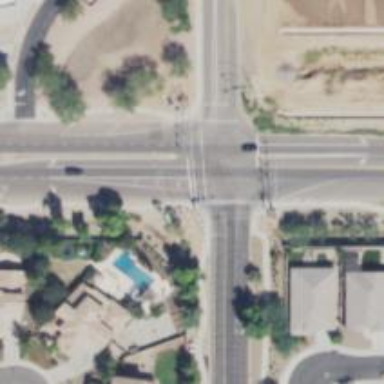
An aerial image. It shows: Marked road crossing.